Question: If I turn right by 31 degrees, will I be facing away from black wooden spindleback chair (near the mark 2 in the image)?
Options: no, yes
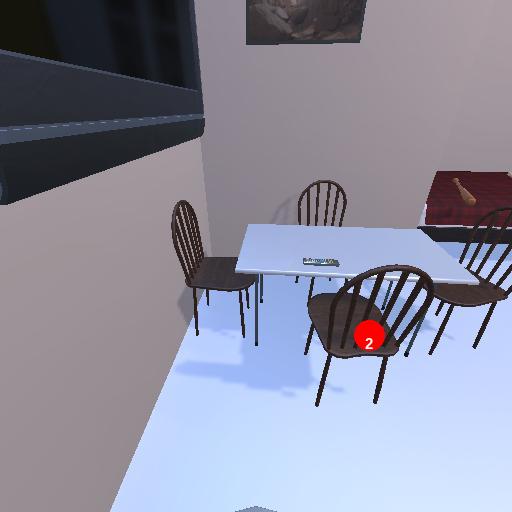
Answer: no